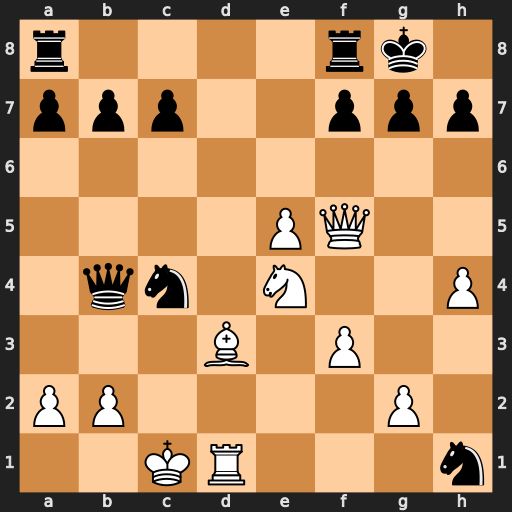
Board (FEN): r4rk1/ppp2ppp/8/4PQ2/1qn1N2P/3B1P2/PP4P1/2KR3n
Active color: w
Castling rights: -
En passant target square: -
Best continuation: Nf6+ gxf6 Qxh7#